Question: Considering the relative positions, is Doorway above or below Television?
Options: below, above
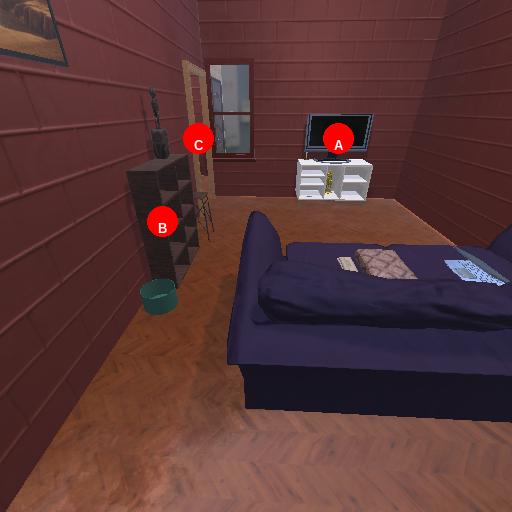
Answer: below